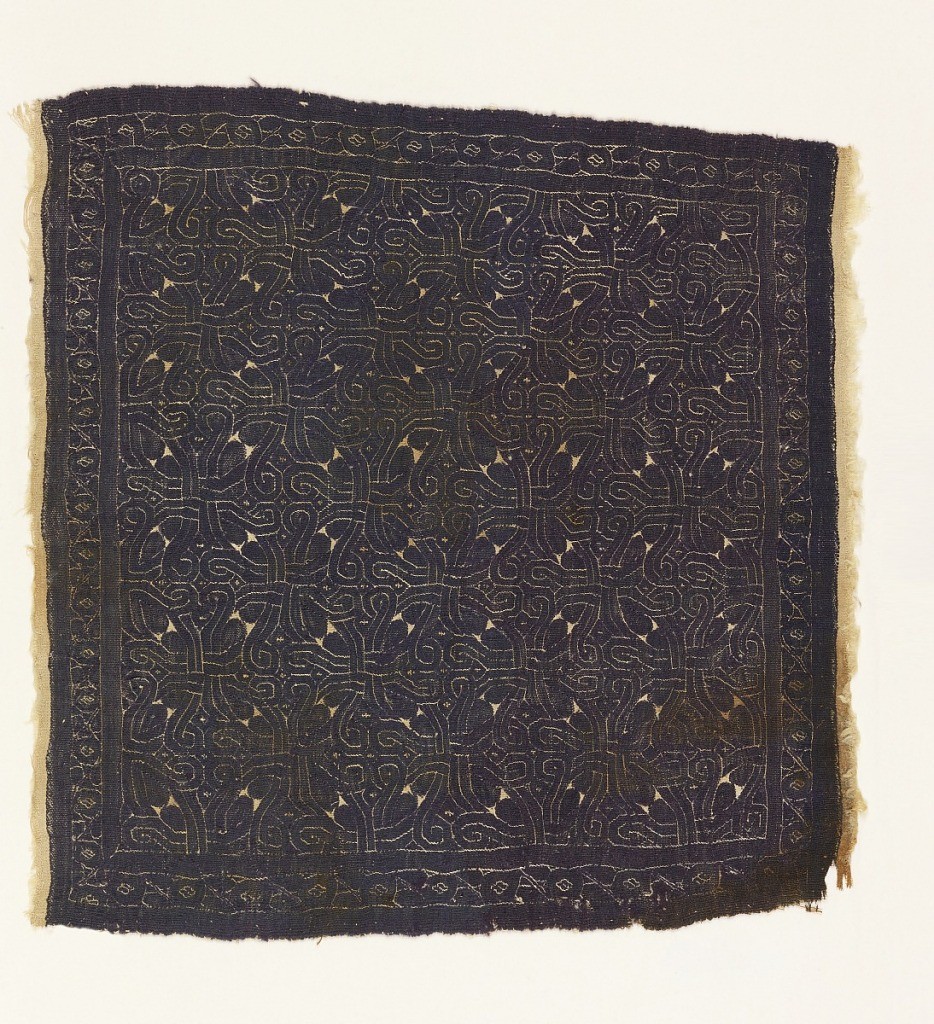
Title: Square
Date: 4th–5th century
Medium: linen warp, linen and wool wefts Technique: plain weave with discontinuous wefts (tapestry); open slits, supplementary weft wrapping Label: Linen, wool tapestry weave
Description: Square of purple tapestry cut from its linen foundation. Geometric pattern based on interlocking circles.